Question: '''
-(NSMutableArray*)getLSBGoalList
{
int userId = [[[AppManager sharedAppManager].userInfo objectForKey:USER_ID] intValue];
NSString *query = [NSString stringWithFormat:@"SELECT * FROM tblLBGoal WHERE userId = %d ORDER BY groupId", userId];
FMResultSet *rs = [database executeQuery:query];
NSMutableArray *arrLSBGoals = [NSMutableArray array];
while([rs next])
{
NSDictionary *dict = [NSDictionary dictionaryWithObjectsAndKeys:
[NSNumber numberWithInt:[rs intForColumn:@"lbGoalId"]], @"lbGoalId",
[NSNumber numberWithInt:[rs intForColumn:@"groupId"]], @"groupId",
[NSNumber numberWithInt:[rs intForColumn:@"userId"]], @"userId",
[rs stringForColumn:@"uuid"],@"uuid",
[NSNumber numberWithInt:[rs intForColumn:@"dataSyncType"]], @"dataSyncType",
[NSNumber numberWithInt:[rs intForColumn:@"idealValue"]], @"idealValue",
[NSNumber numberWithInt:[rs intForColumn:@"targetValue"]], @"targetValue",nil,
[NSNumber numberWithInt:[rs intForColumn:@"isTargetSet"]], @"isTargetSet",nil];
[arrLSBGoals addObject:dict];
}
return arrLSBGoals;
}
'''
I am using the above code and when I analyse my project I got a warning, 'Argument to 'NSDictionary' method 'dictionaryWithObjectsAndKeys:' should be an objective-C pointer type, not int'. Analyser show me the below way to fix it but I can't understand what to do. Can anybody please help me.
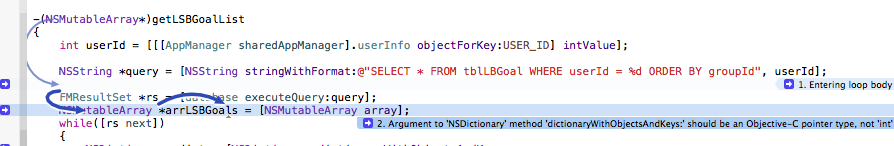
Answer: You have an extra 'nil' in the line before last:
'''
[NSNumber numberWithInt:[rs intForColumn:@"targetValue"]], @"targetValue",nil, // here
[NSNumber numberWithInt:[rs intForColumn:@"isTargetSet"]], @"isTargetSet",nil];
'''
using the newer Objective-C dictionary literal syntax is much easier to read and doesn't require a terminating 'nil':
'''
NSDictionary *dict = @{
@"lbGoalId" : @([rs intForColumn:@"lbGoalId"]),
@"groupId" : @([rs intForColumn:@"groupId"]),
// etc.
};
'''